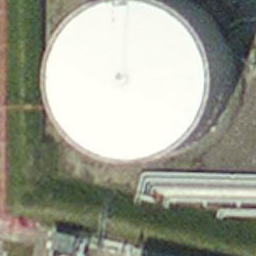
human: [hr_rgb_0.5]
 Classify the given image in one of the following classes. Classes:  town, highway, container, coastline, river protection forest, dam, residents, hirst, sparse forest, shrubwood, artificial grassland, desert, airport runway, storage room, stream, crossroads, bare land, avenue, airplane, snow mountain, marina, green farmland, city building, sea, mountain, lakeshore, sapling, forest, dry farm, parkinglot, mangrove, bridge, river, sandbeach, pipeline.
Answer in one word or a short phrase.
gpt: storage room